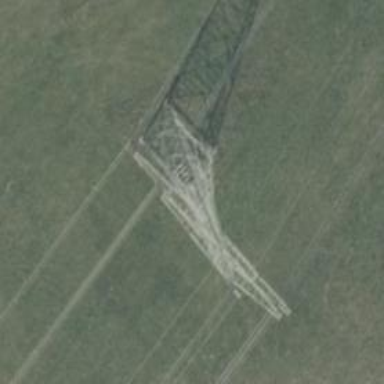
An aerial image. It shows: Power tower.